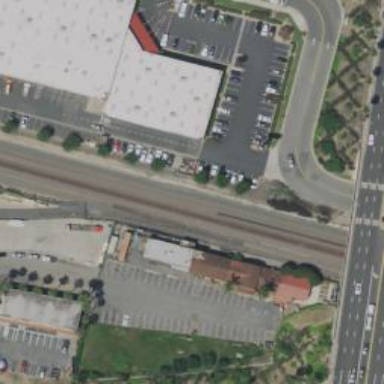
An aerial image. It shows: Railway siding for service.